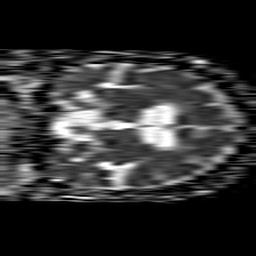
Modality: ADC
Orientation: coronal
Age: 75
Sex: female
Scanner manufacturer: philips
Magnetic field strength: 1.5 T
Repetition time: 4.6 s
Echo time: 0.08631 s